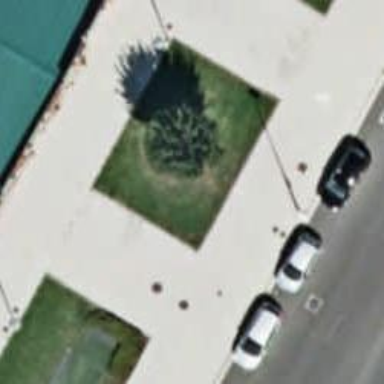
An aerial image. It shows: Evergreen broadleaved tree.